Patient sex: M
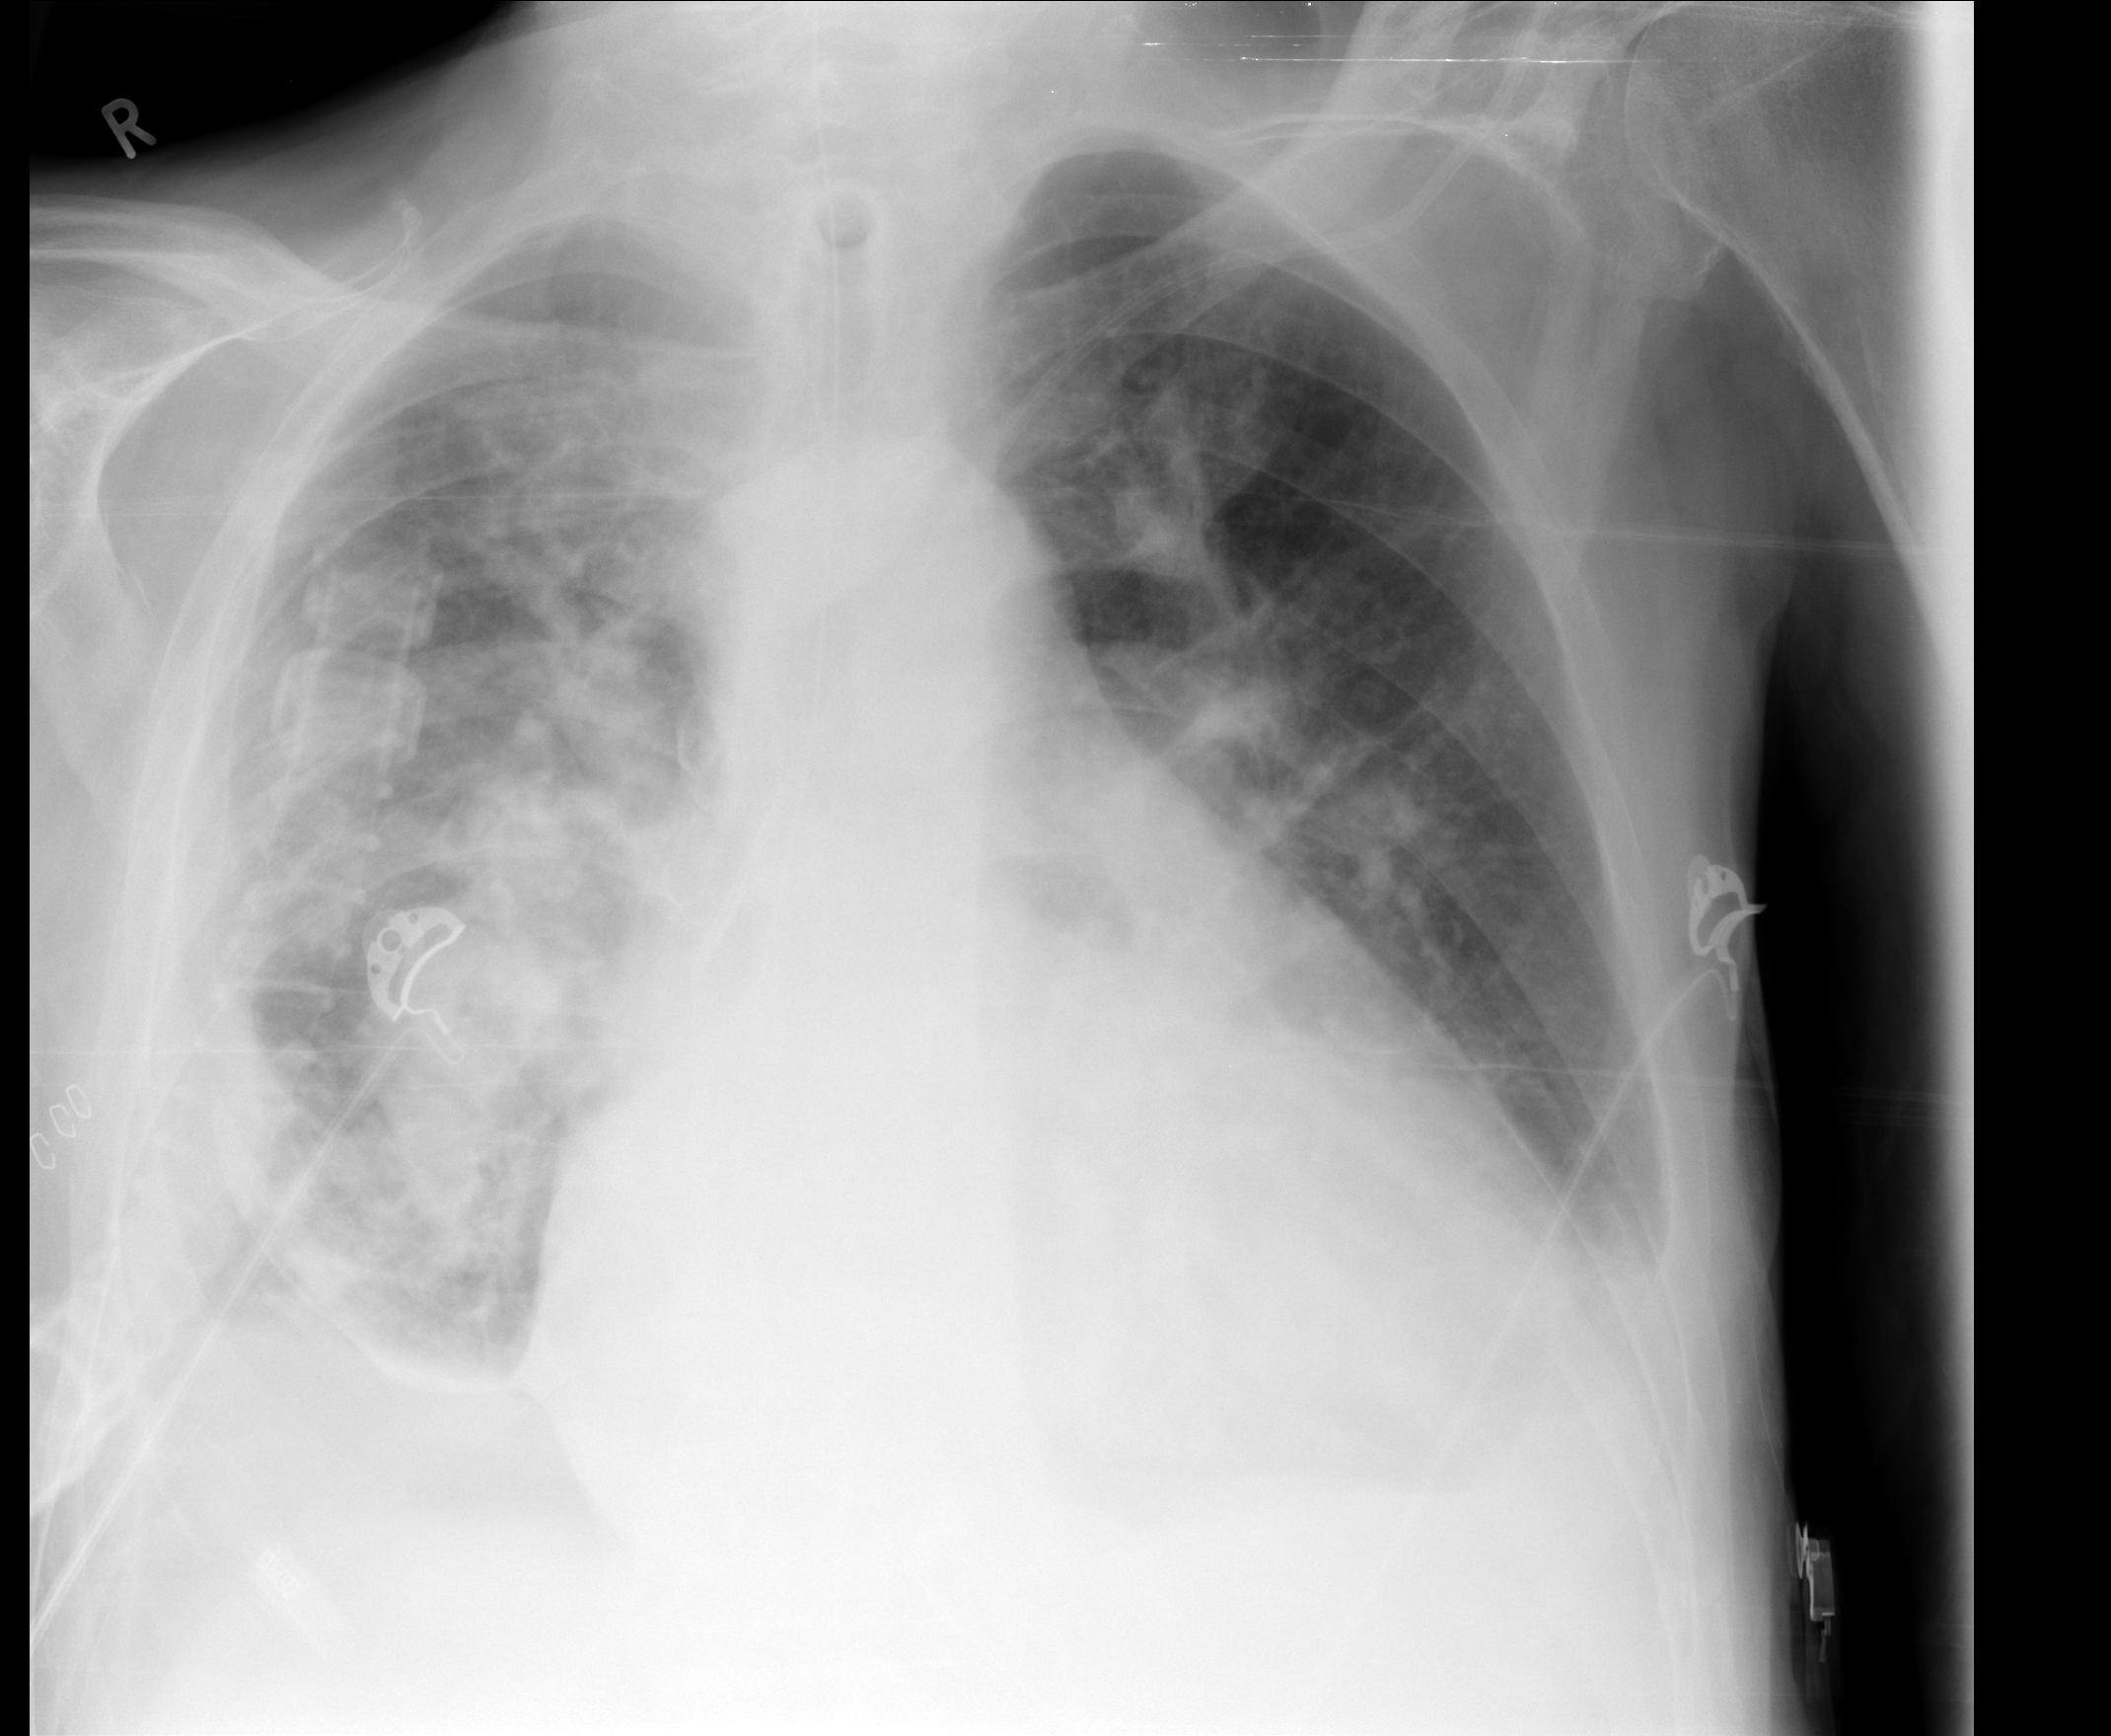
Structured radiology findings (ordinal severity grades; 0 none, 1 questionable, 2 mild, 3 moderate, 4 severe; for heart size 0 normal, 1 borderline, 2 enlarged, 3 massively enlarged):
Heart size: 3
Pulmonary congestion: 2
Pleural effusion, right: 3
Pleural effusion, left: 2
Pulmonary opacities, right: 3
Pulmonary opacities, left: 1
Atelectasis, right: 3
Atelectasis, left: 2